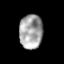
Tissue: lung
Cell type: Epithelial cells
Senescence score: 0.2128
Nuclear area (px): 785
Mean DAPI intensity: 163.059